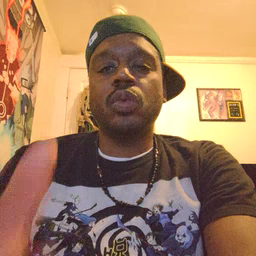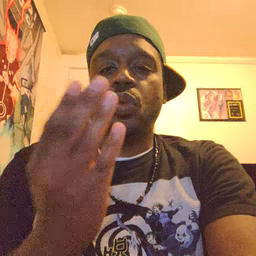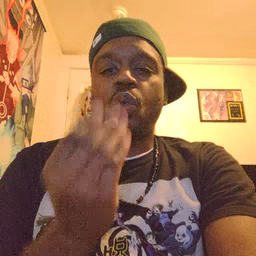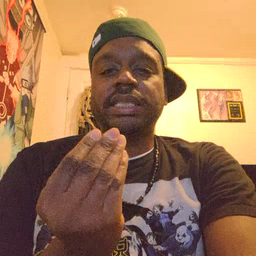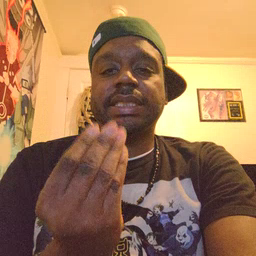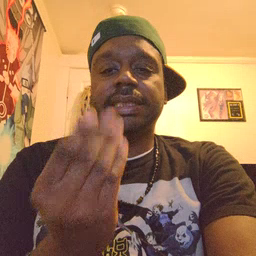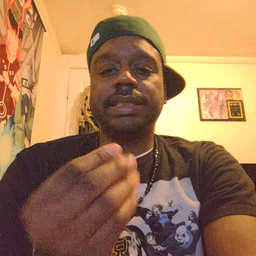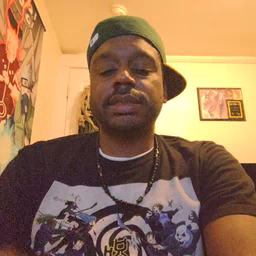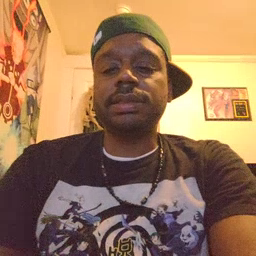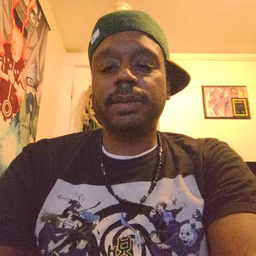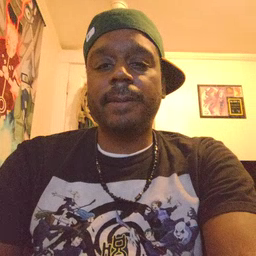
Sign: wet